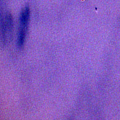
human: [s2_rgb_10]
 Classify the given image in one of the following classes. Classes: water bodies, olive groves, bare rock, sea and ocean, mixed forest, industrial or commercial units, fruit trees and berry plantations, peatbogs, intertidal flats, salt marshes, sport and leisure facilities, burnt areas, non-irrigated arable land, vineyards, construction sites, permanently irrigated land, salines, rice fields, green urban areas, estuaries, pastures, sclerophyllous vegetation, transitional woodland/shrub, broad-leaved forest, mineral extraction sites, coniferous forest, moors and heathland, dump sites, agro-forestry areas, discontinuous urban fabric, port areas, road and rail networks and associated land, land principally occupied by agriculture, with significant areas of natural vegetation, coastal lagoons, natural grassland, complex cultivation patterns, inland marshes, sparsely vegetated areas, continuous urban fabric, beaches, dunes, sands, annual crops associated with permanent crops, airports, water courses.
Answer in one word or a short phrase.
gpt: water bodies